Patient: sex M, age 24
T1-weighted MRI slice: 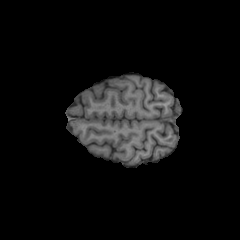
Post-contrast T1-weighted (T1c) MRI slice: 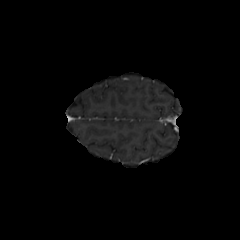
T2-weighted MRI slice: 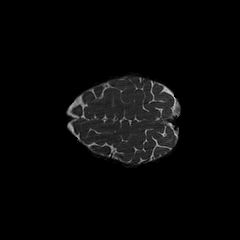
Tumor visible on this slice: no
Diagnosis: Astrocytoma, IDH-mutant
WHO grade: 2